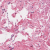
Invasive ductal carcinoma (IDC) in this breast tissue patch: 0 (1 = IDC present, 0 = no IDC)